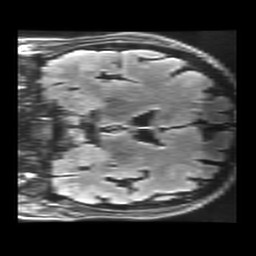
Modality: FLAIR
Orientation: coronal
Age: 69
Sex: female
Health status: healthy
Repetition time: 12 s
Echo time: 0.09782 s